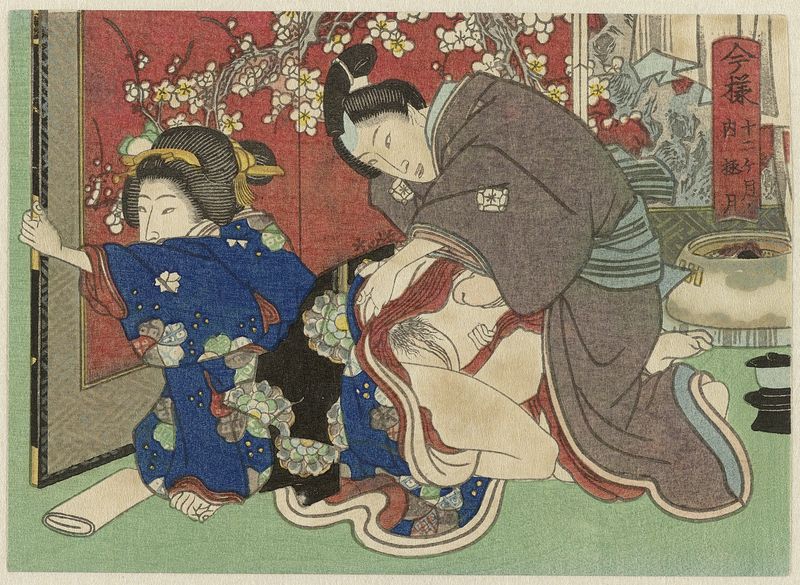
Titel: Gokugetsu, de twaalfde maand
Standort: Amsterdam
Institution: Rijksmuseum
Schlagwörter: akt, blau, hand, mann, frauen, grün, blumen, frau, frisur, kleider, lampe, zeichnung, zimmer, rot, muster, ornament, wand, japan, schrift, erotik, japanisch, scheide, vagina, flucht, penis, sex, geisha, asiatisch, lust, wollust, kimono, kirschblüte, teehaus, liebesakt, vergewaltigung, apan, chinesische zeichen, rotisch, kirschzewige, kirschzweige